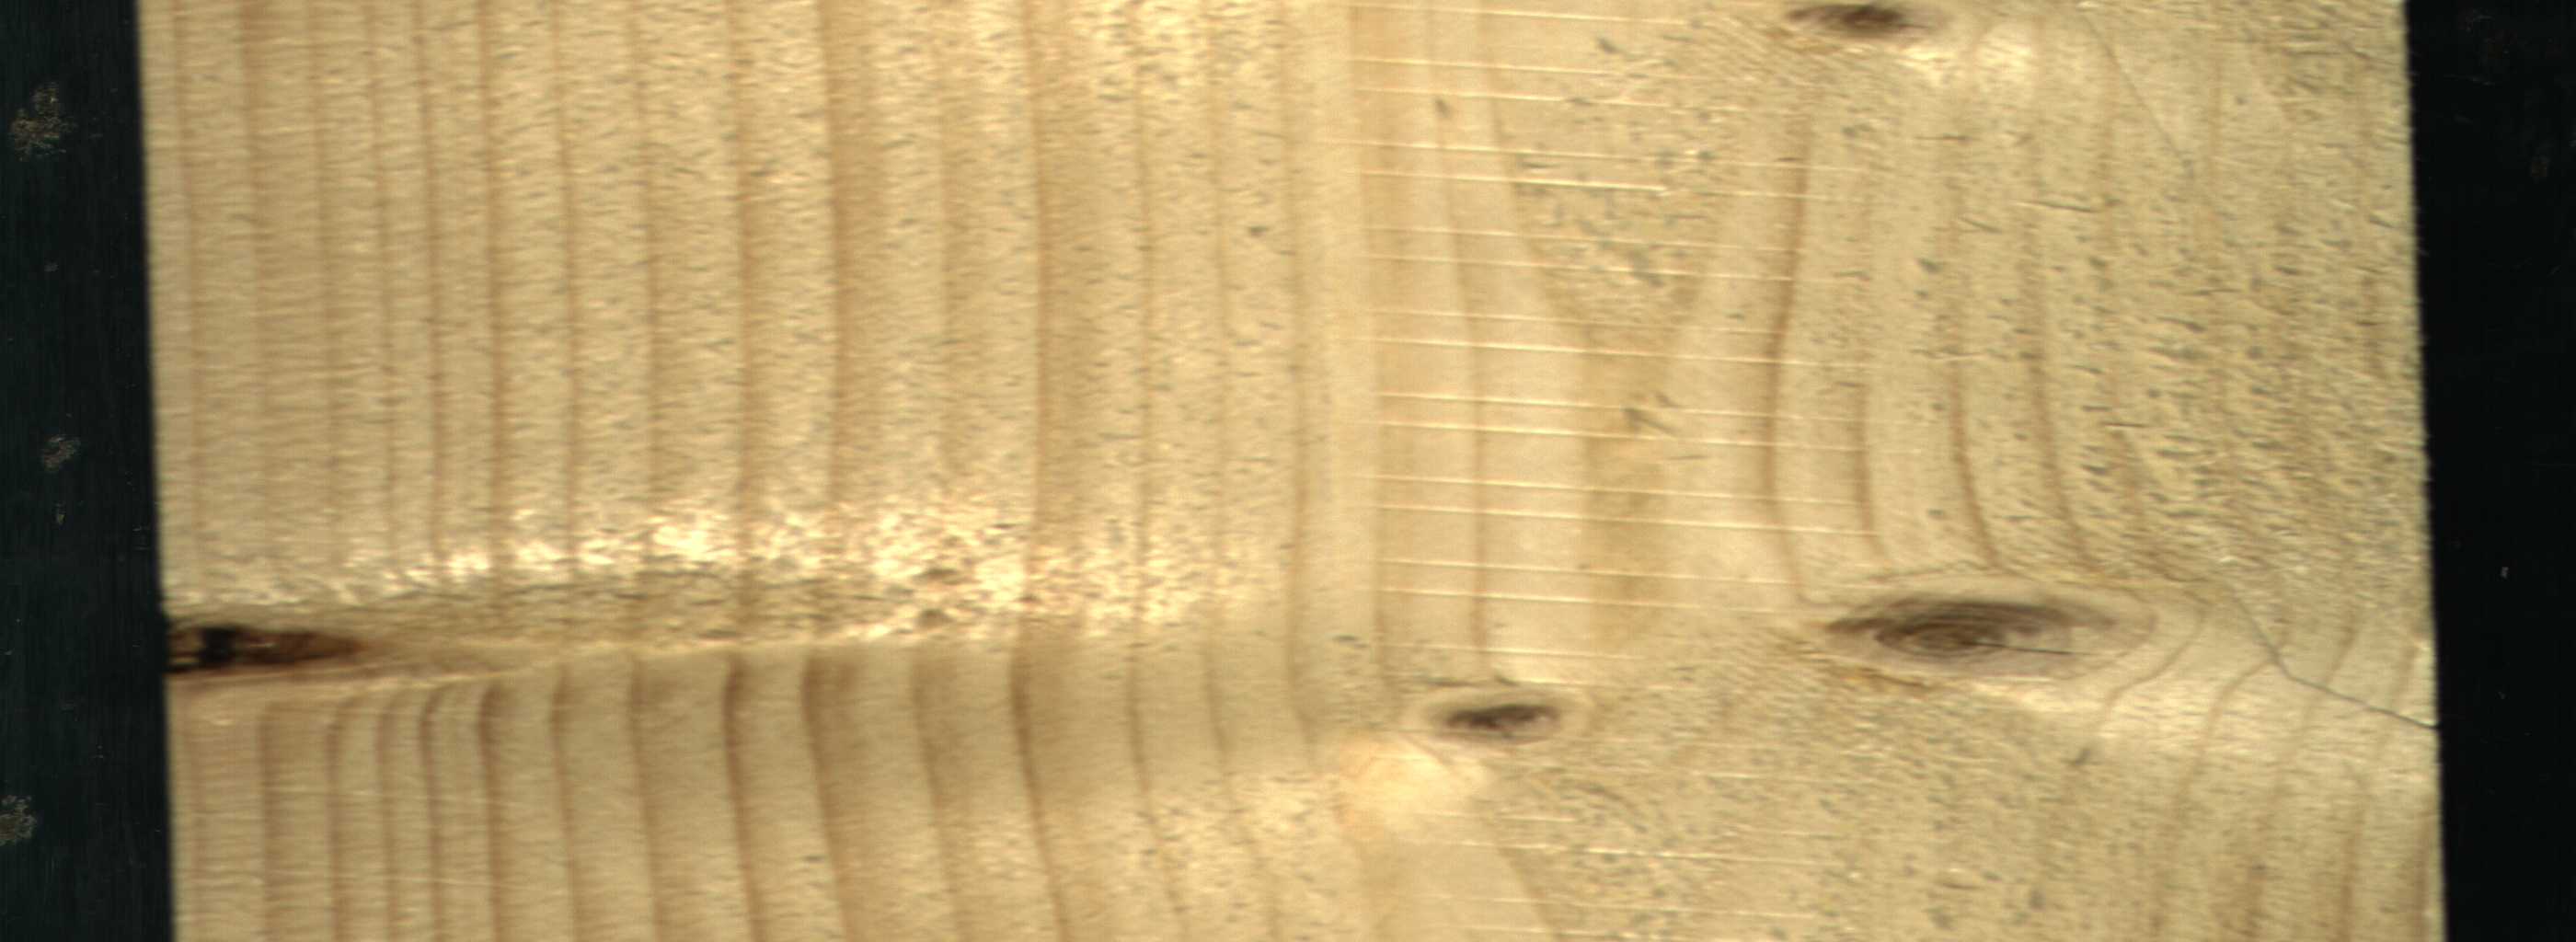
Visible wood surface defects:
Knot_missing
Live_Knot
Live_Knot
Live_Knot